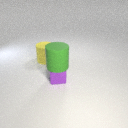
large green rubber cylinder above small purple metal cube